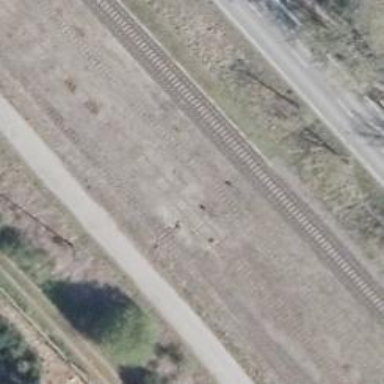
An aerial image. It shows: Railway signal.